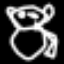
Label: frog